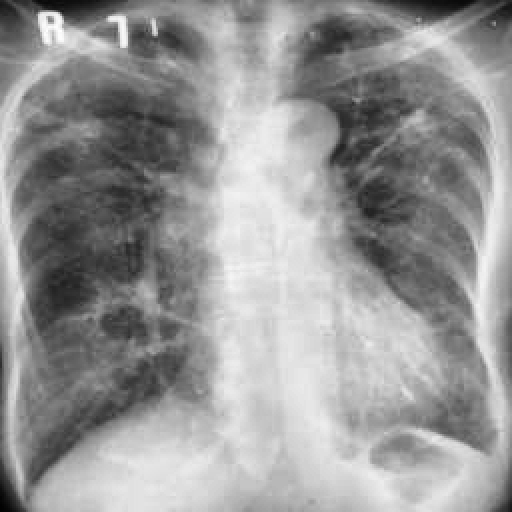
Finding: TUBERCULOSIS